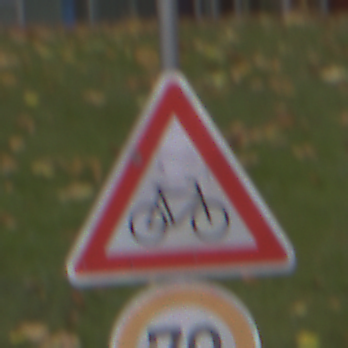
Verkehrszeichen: RadverkehrLinks
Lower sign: Geschwindigkeit70
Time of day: MorningAfternoon
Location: Outdoor (Nature)
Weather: Overcast
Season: Autumn
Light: Natural